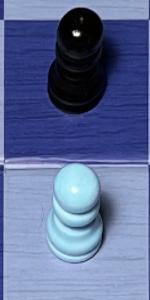
Label: Pawn_White